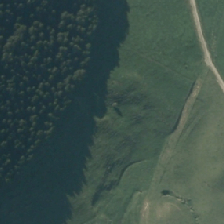
Land cover: low_producing_grassland